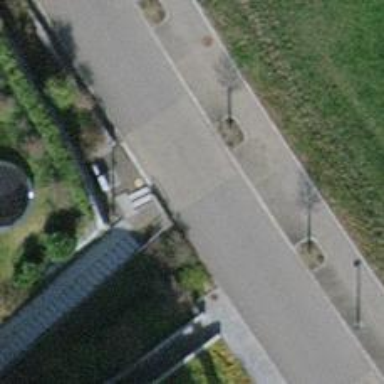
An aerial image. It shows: Road with steps.